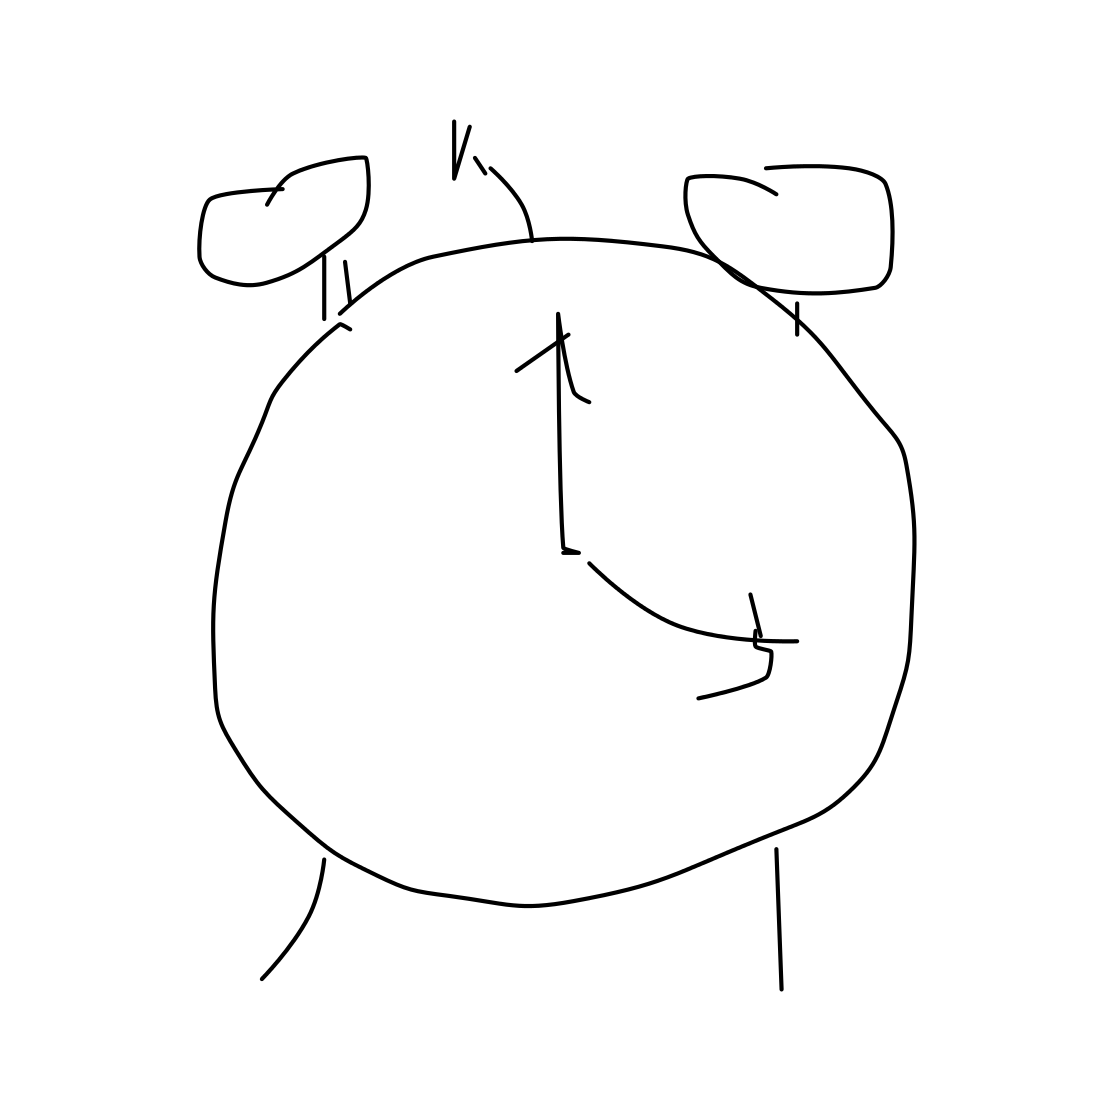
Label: alarm clock